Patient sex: M
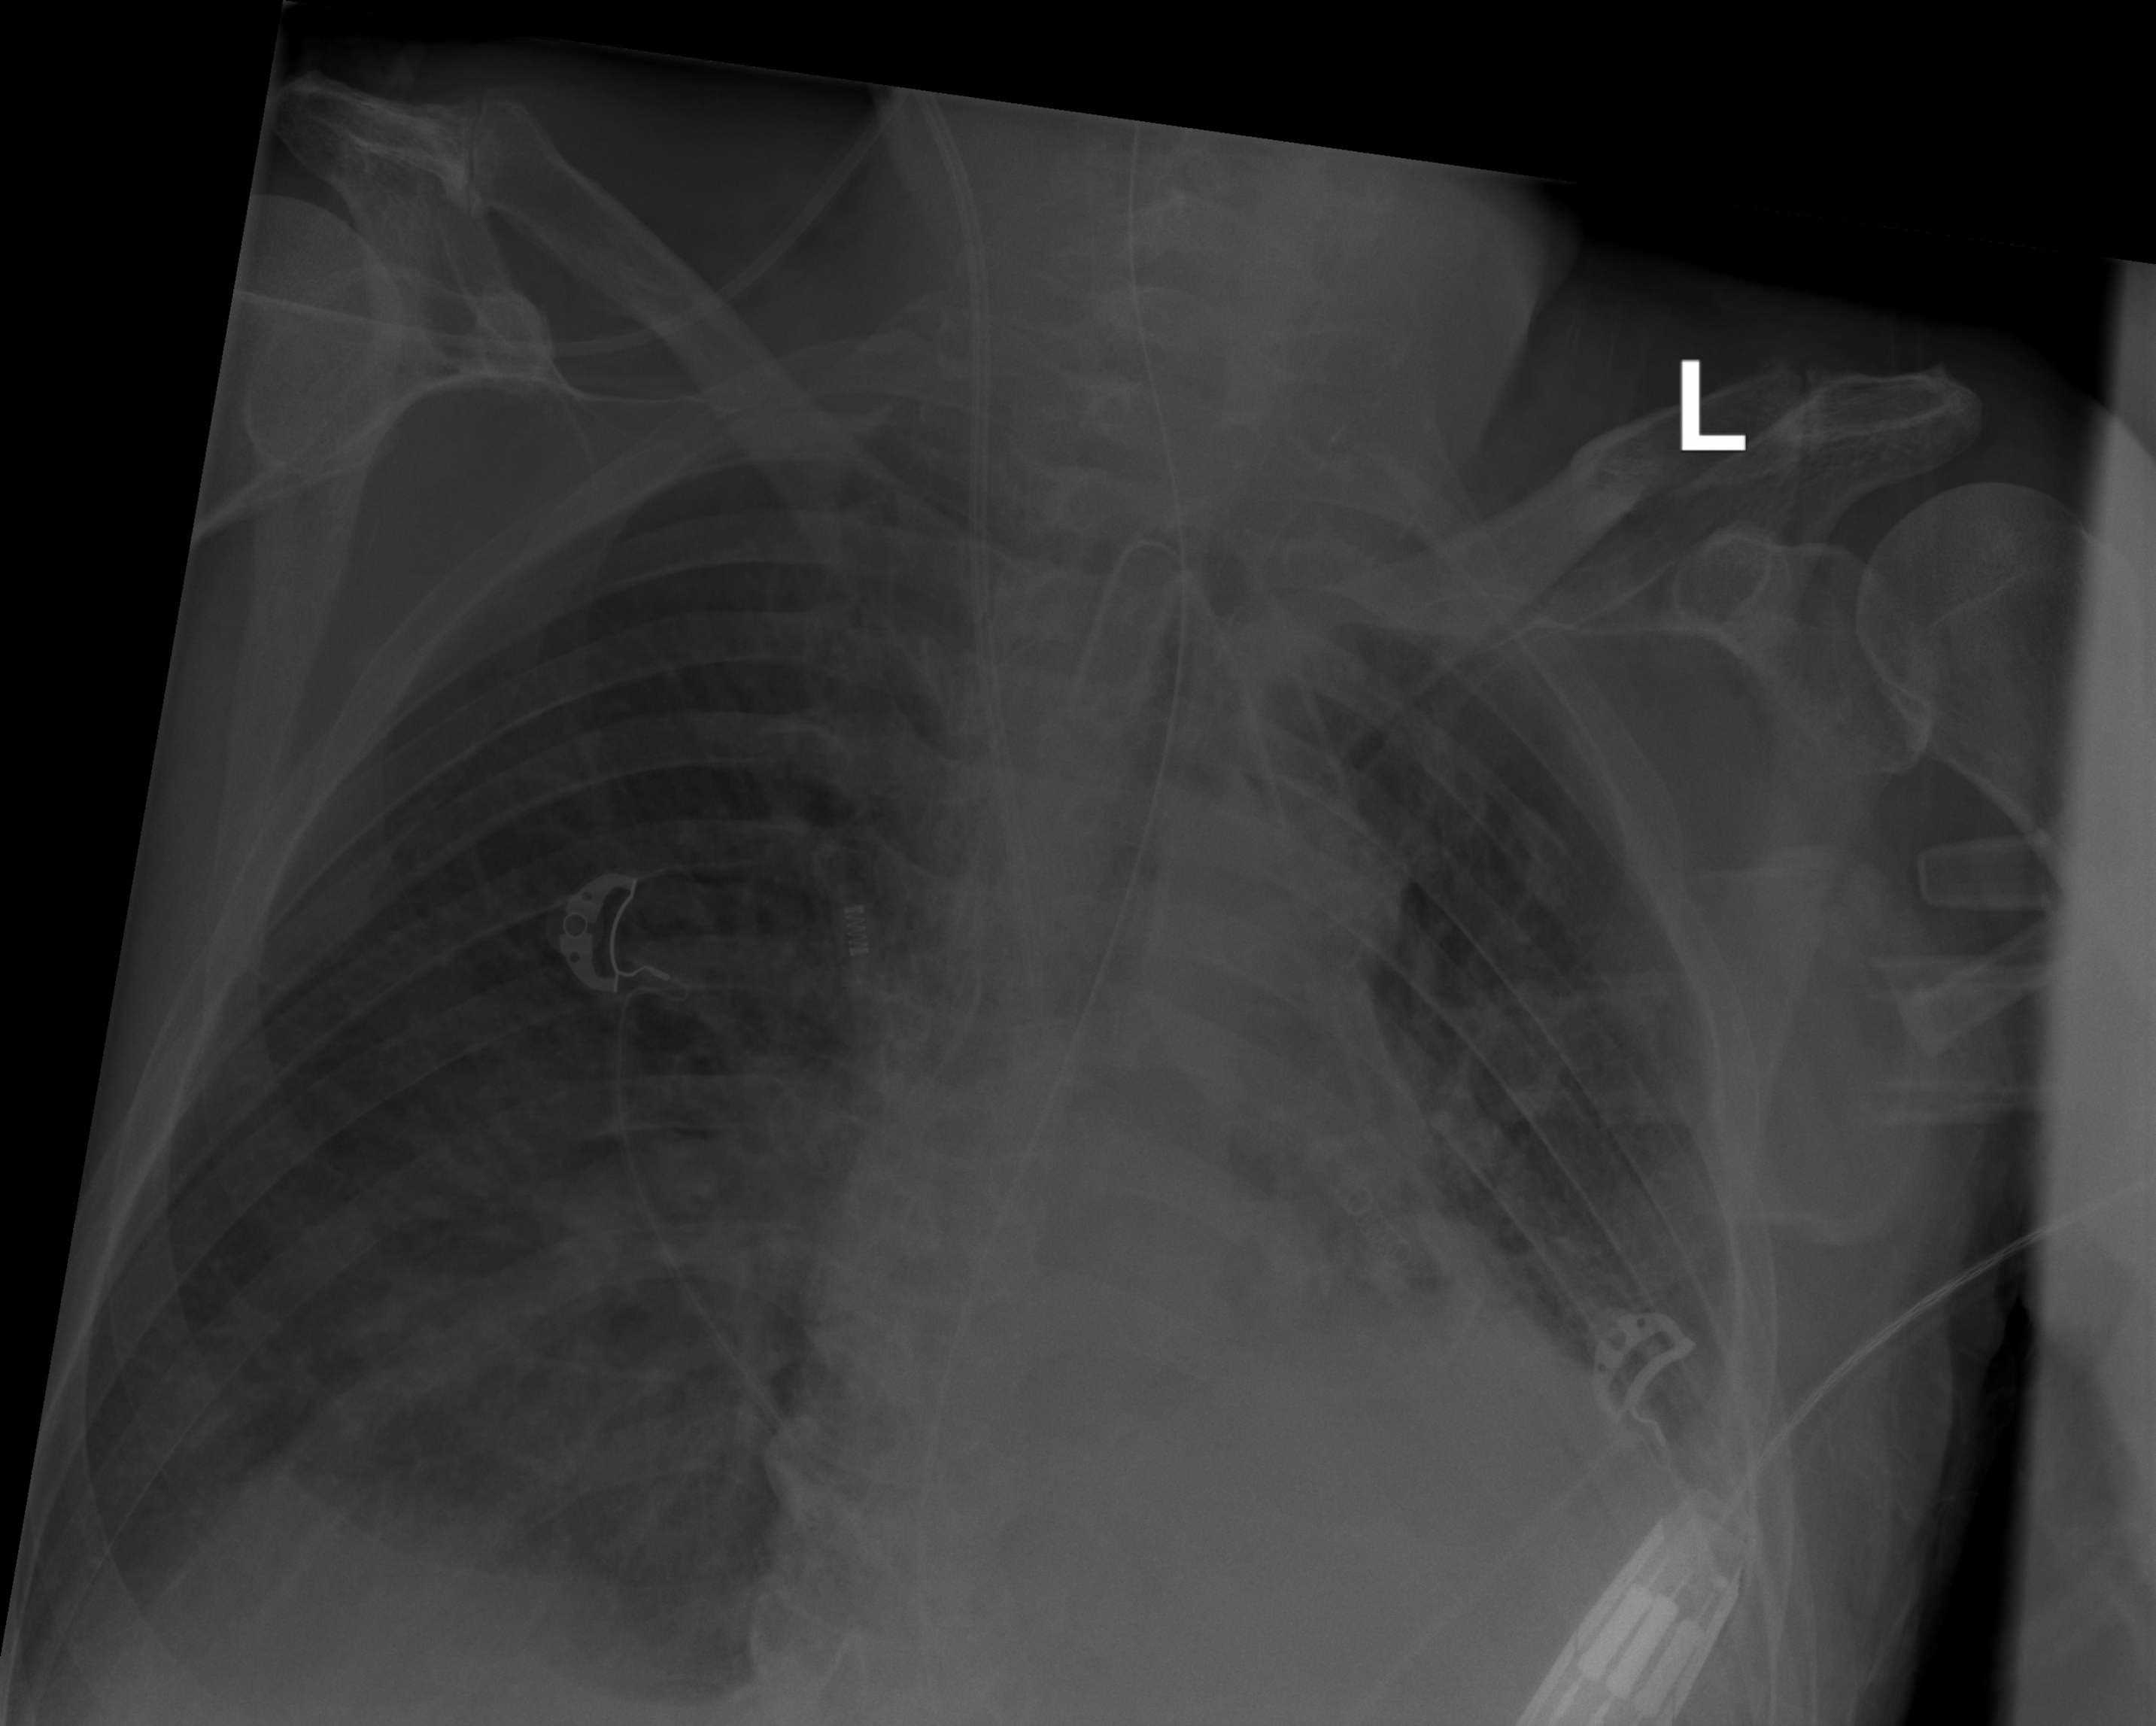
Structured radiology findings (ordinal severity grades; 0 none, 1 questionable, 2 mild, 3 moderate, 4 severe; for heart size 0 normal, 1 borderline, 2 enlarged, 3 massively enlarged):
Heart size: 2
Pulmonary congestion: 2
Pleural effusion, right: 2
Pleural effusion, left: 2
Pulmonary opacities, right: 2
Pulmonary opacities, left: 3
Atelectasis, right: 2
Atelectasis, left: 2